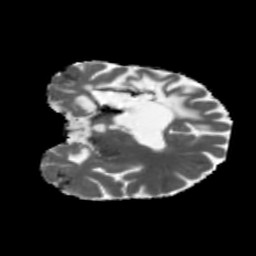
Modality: MD
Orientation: coronal
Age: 31
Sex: female
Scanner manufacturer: siemens
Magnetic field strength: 3 T
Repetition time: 5.47 s
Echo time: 0.0854 s